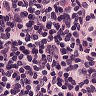
Metastatic tissue present: no